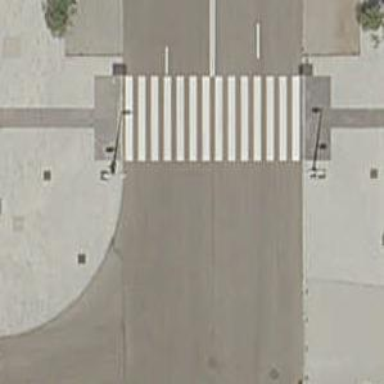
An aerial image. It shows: Uncontrolled crossing on the road.